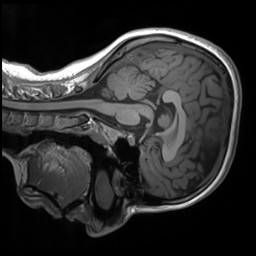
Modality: T1w
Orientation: sagittal
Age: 20
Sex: female
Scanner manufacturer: siemens
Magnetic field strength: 3 T
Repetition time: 1.8 s
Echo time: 0.00241 s